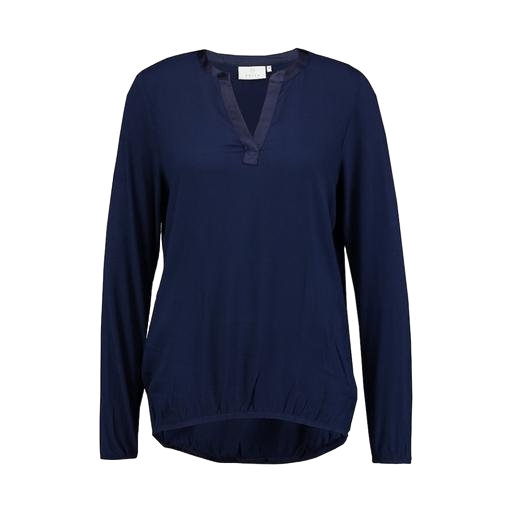
blue still long-sleeved top, blue hi-lo long-sleeve henley top, blue hi-low jersey long sleeve, white background